Aerial crown-view tile of a tropical tree (Barro Colorado Island, Panama), acquired 20241216:
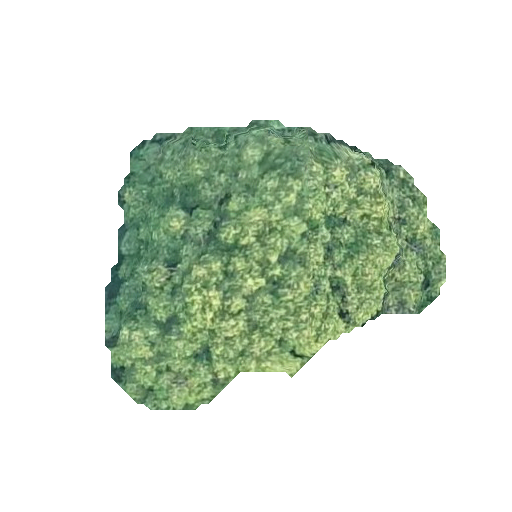
Species: Guatteria lucens
GBIF accepted scientific name: Guatteria lucens
Crown area: 102.112 m²